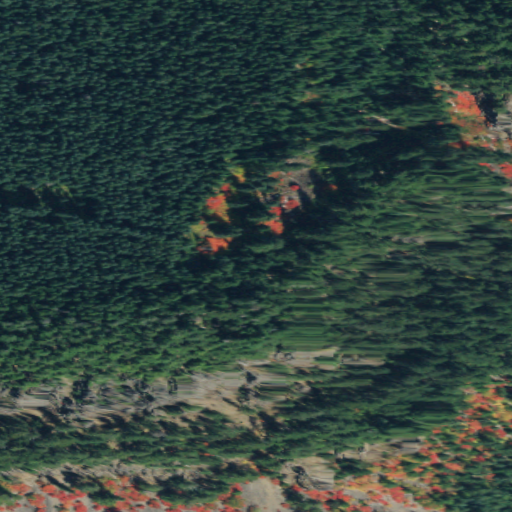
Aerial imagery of mountain in Washington named The Palisades containing evergreen forest, shrub, and grassland